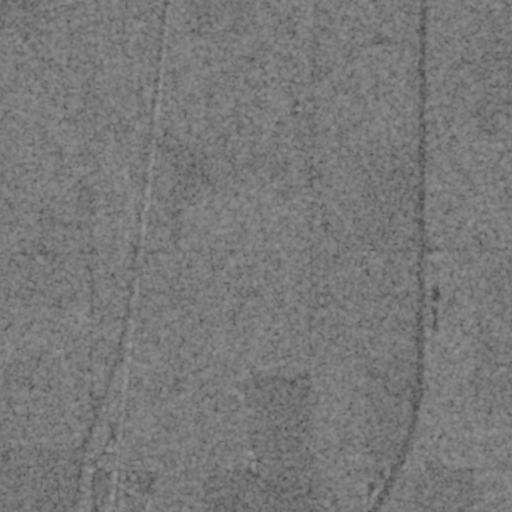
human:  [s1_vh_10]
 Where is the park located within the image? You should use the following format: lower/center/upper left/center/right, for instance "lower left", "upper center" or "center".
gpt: The park is located in the lower left of the image.
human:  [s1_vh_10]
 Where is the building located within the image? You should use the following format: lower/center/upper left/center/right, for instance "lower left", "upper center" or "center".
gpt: The building is located in the lower left of the image.
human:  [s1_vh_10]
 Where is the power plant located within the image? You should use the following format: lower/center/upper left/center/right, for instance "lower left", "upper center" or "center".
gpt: There is no power plant in the image.

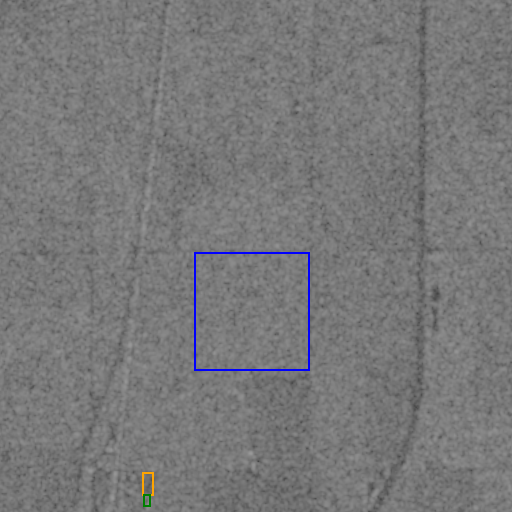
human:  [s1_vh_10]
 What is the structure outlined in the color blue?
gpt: The structure outlined in blue is a crop field.
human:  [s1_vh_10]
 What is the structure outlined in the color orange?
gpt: The structure outlined in orange is a park.
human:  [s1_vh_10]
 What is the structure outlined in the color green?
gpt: The structure outlined in green is a building.
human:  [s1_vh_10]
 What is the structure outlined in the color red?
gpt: There is no red outline.